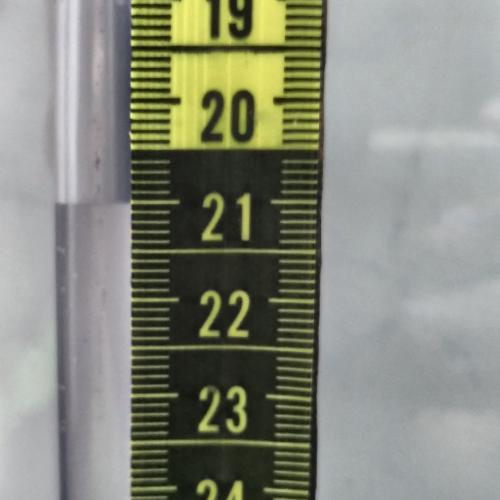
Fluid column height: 21.0 cm